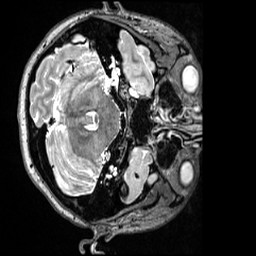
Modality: T2w
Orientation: axial
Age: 26
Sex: female
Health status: ill
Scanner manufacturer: siemens
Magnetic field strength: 3 T
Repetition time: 3.2 s
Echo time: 0.563 s